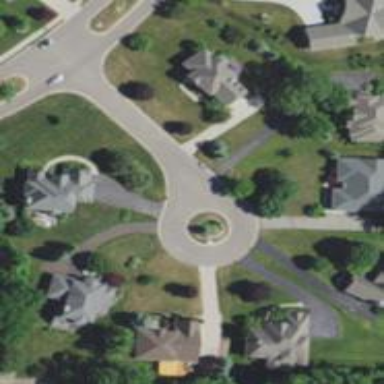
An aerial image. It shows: Turning loop on the road.